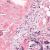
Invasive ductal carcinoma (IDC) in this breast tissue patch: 1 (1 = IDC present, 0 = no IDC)